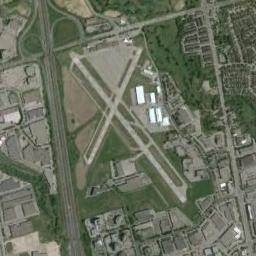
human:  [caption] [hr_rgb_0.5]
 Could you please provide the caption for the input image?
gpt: A complex airport with many runways and buildings built on a huge lawn .

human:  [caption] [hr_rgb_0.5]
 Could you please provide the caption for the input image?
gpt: An airport with two intersecting runways on the lawn with many trees and some buildings beside .

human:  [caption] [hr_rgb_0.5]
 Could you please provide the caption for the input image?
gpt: An airport is in the middle of grass surrounded by many buildings and fields .

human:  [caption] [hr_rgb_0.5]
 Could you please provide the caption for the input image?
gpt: There are two crossing runways here .

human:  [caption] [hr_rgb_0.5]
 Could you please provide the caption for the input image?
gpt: The airport has a maze of roads .